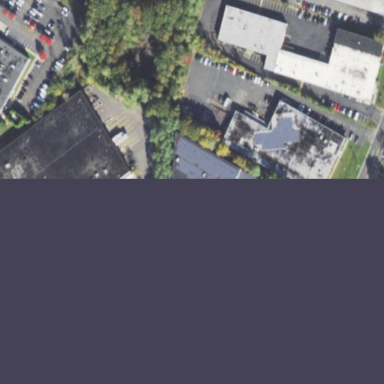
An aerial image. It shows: Commercial building.